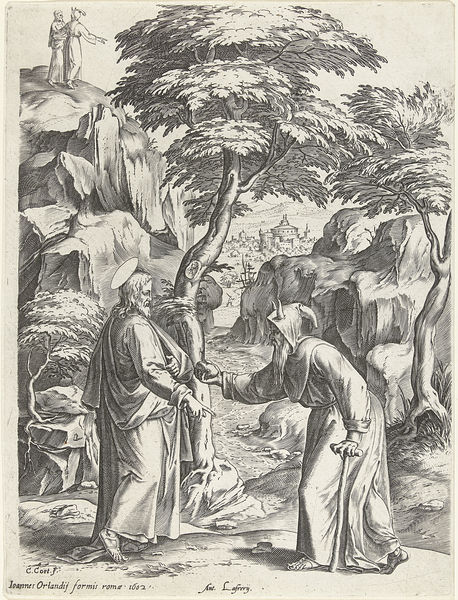
Titel: Verzoeking van Christus
Künstler: Cornelis Cort
Standort: Amsterdam
Institution: Rijksmuseum
Schlagwörter: baum, berg, blätter, felsen, fuß, umhang, bäume, menschen, stadt, schwarz, zeichnung, gras, weg, bart, angebot, stein, horn, hände, hügel, zweige, boden, gewand, blatt, stock, füße, zwei, stab, fels, dorf, wurzel, gestalten, sandale, verführung, heiligenschein, nimbus, teufel, mönch, bettler, heiliger, hörner, heilig, bitten, kapuze, weisung, krügge, veführung